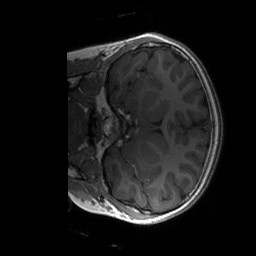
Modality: T1w
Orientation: coronal
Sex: female
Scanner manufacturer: siemens
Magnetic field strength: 3 T
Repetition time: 1.9 s
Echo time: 0.00243 s